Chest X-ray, PA view. Patient: 69 years old, sex M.
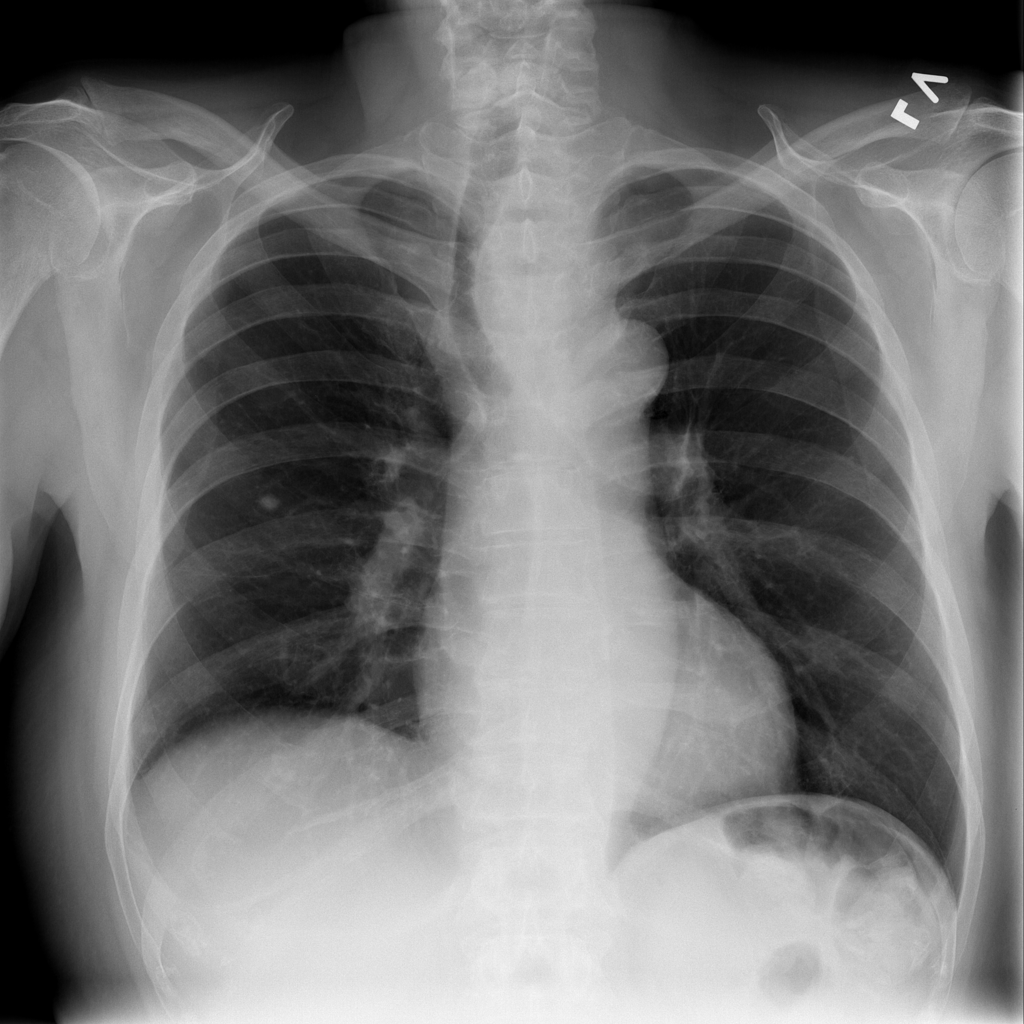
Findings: Effusion, Fibrosis, Mass, Nodule